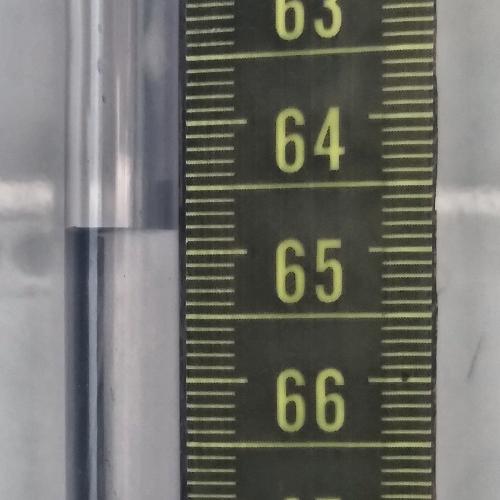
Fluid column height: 64.8 cm